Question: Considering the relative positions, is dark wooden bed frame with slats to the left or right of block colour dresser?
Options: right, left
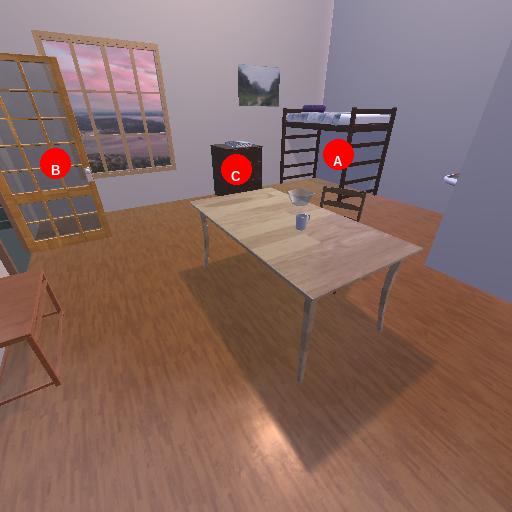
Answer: right